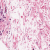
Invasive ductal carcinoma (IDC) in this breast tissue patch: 0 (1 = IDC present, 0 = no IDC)